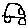
Label: car